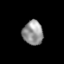
Tissue: lung
Cell type: Endothelial cells
Senescence score: 0.2219
Nuclear area (px): 485
Mean DAPI intensity: 147.998